Interaction volume radius: 5 \u00c5
Interaction volume height: 35 \u00c5
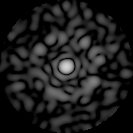
Disorder parameter: 0.8204